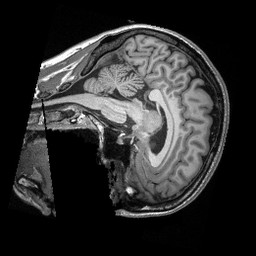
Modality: T1w
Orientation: sagittal
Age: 34
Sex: female